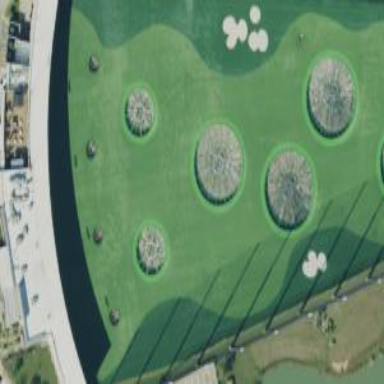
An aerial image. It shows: Driving range for golf practice.